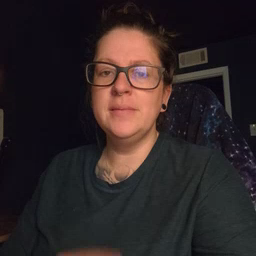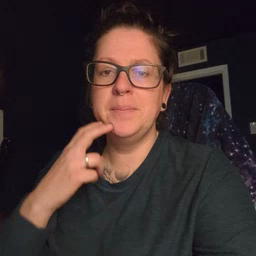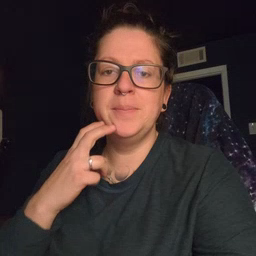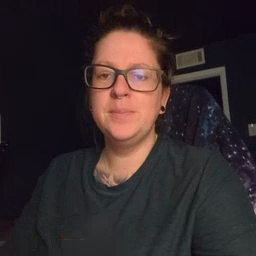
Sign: gum